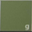
Piece: xx